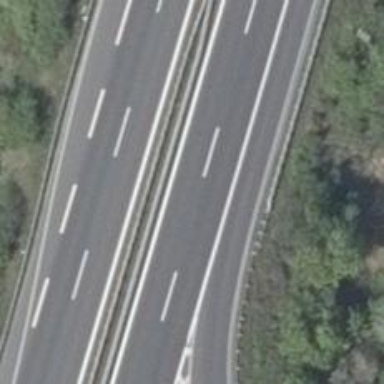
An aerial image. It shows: Asphalt motorway of trunk classification.